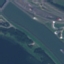
Land use / land cover class: River